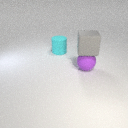
large gray rubber cube above large purple rubber sphere